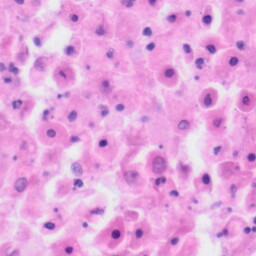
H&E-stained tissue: Tonsil